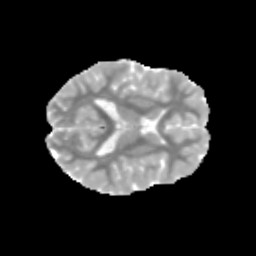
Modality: MD
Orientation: axial
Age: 10
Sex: male
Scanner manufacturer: siemens
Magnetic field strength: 3 T
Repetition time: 3.8 s
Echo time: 0.07 s